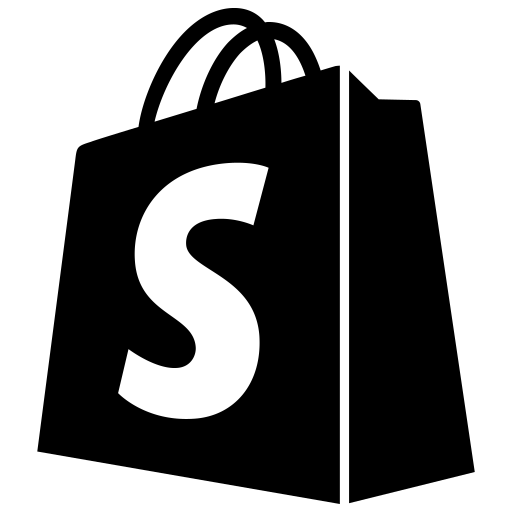
Tags: icon, FontAwesome, fa-icon, brand, shopify